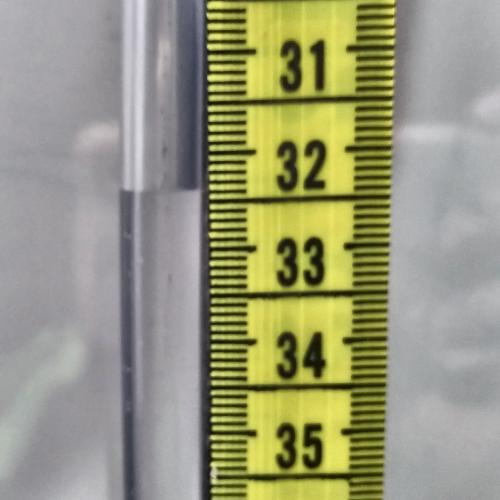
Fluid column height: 32.4 cm